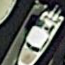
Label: Civil_yacht